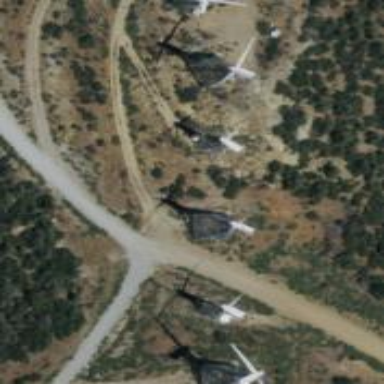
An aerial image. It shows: Wind generator powered by horizontal axis wind turbine.